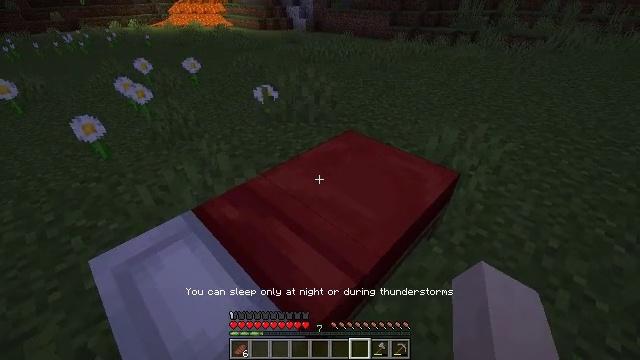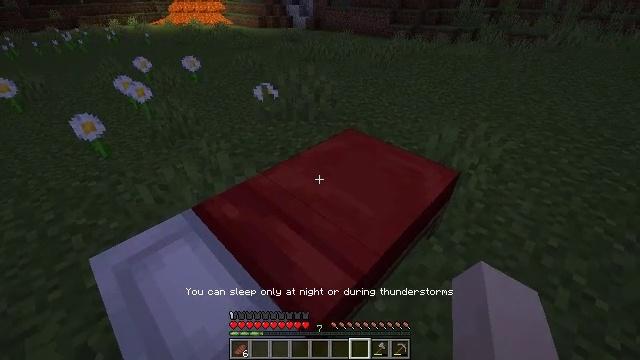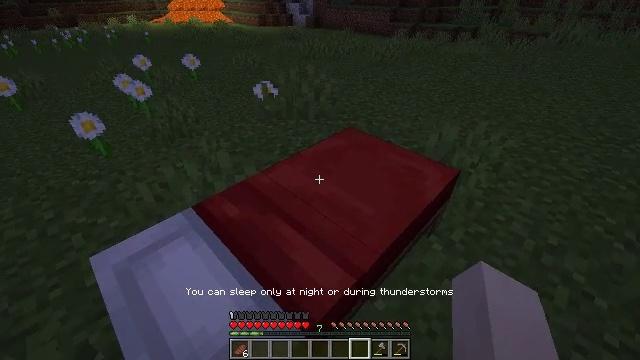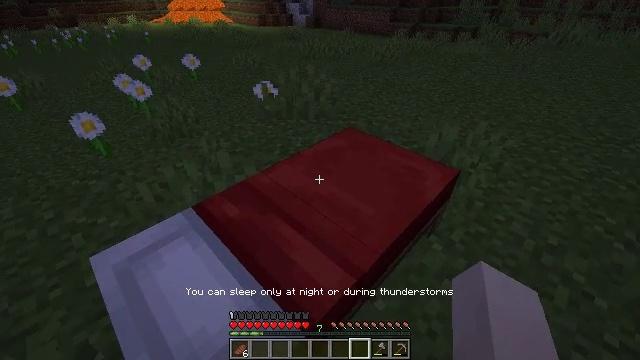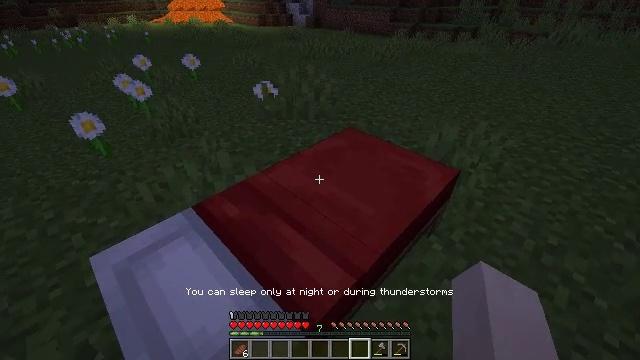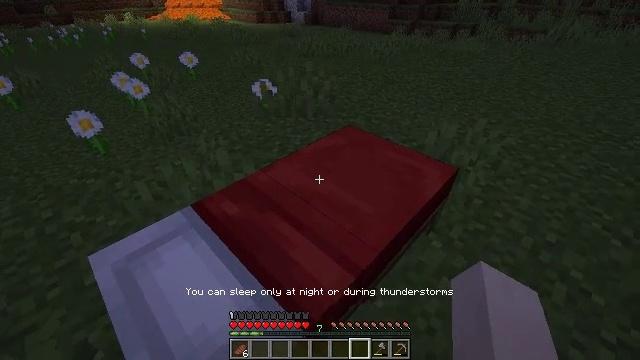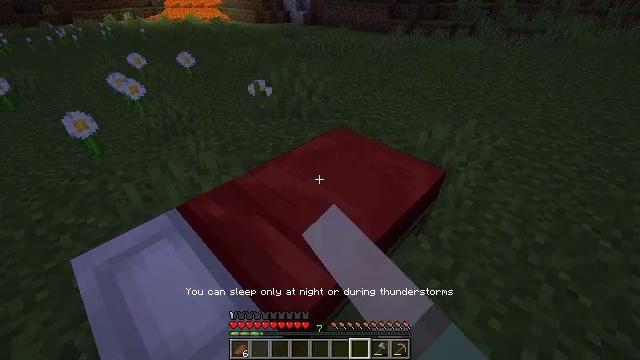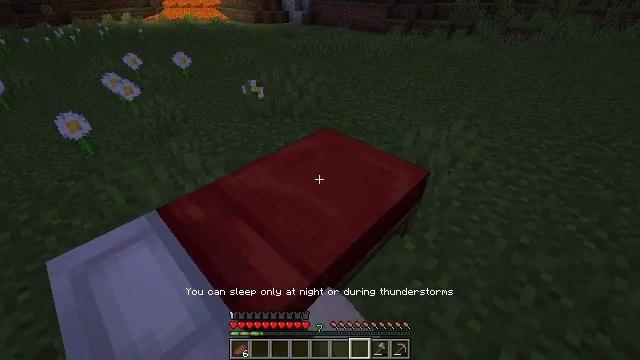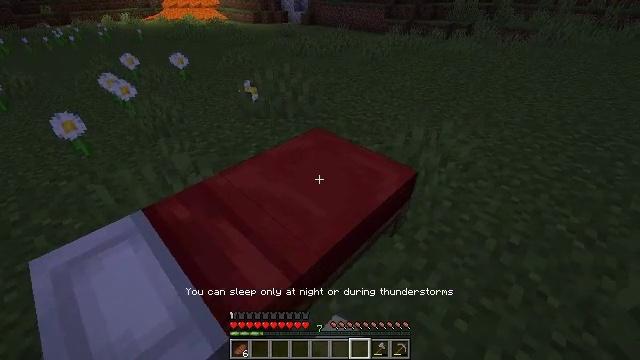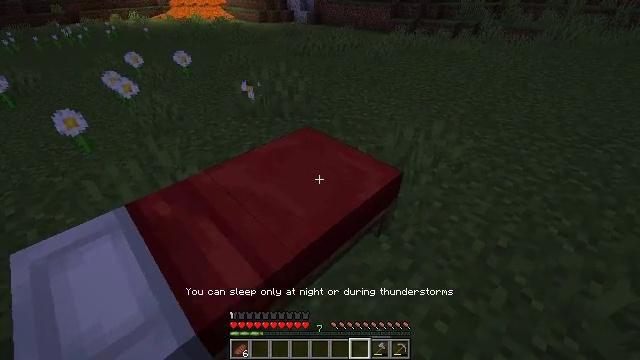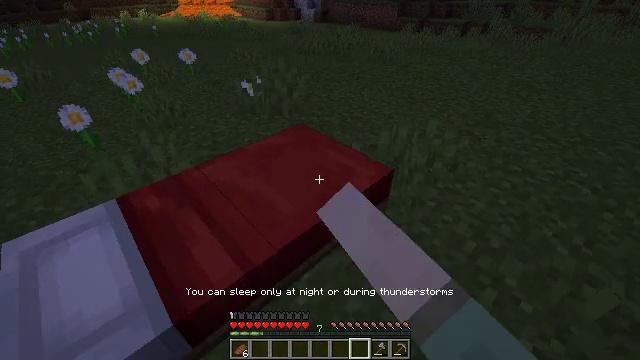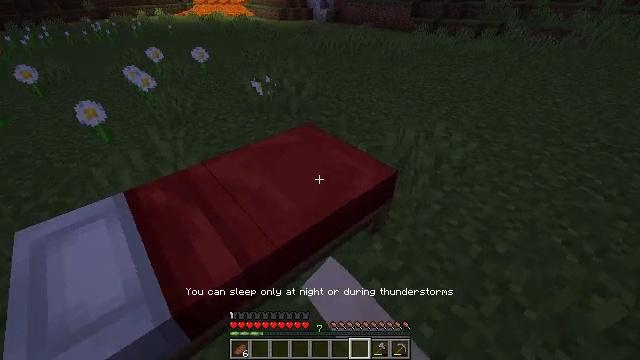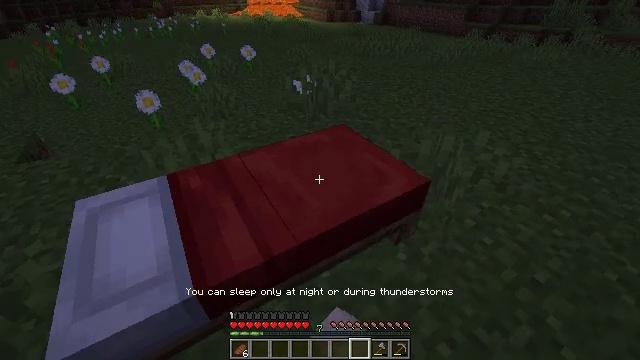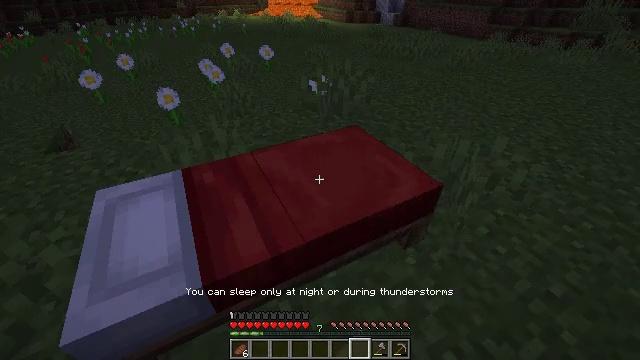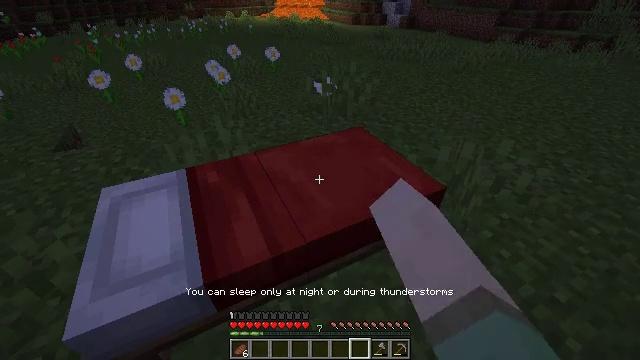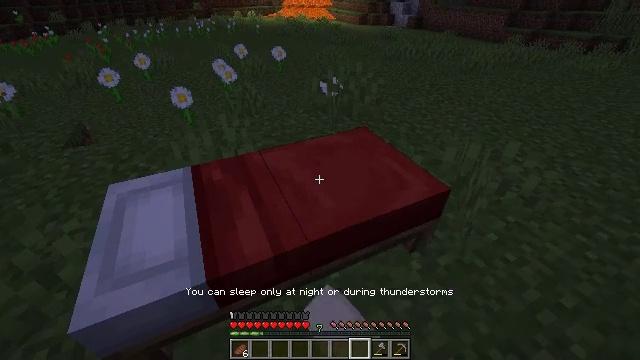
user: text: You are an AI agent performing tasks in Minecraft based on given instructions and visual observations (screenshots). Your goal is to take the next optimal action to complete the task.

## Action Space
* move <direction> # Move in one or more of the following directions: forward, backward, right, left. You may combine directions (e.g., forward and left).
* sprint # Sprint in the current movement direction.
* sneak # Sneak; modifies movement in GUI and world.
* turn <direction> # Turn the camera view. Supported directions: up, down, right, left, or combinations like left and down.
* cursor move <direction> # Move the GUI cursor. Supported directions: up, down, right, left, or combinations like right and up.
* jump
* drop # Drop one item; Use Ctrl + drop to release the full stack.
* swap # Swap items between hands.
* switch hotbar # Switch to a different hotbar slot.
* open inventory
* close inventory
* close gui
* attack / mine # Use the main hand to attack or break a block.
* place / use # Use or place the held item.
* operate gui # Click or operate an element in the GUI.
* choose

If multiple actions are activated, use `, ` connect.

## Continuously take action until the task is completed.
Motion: motion action
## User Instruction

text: Collect the red bed into your inventory.
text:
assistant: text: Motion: use / place
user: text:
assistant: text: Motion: use / place
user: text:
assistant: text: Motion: use / place
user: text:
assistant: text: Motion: use / place
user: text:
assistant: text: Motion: use / place
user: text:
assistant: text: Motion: move right, use / place
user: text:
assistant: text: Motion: move right, use / place
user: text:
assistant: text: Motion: move right, use / place
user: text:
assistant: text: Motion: turn left, use / place
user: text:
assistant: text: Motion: turn left, use / place
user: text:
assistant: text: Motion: turn left, use / place
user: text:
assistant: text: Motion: turn left, use / place
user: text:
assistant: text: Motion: turn left, use / place
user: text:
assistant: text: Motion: turn left, use / place
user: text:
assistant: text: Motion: turn left, use / place
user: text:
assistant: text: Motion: use / place
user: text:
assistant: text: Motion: use / place
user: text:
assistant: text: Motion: use / place
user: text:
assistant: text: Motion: use / place
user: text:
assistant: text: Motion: use / place
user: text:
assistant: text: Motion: use / place
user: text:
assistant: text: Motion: use / place
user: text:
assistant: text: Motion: use / place
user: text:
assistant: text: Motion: use / place
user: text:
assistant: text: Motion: use / place
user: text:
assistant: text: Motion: use / place
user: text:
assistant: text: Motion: use / place
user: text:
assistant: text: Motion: use / place
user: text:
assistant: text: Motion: use / place
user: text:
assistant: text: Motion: use / place